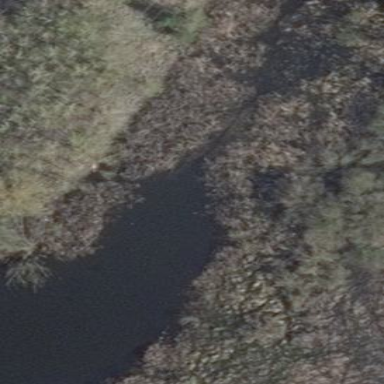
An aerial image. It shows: Reedbed in wetland area.